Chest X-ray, PA view. Patient: 57 years old, sex M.
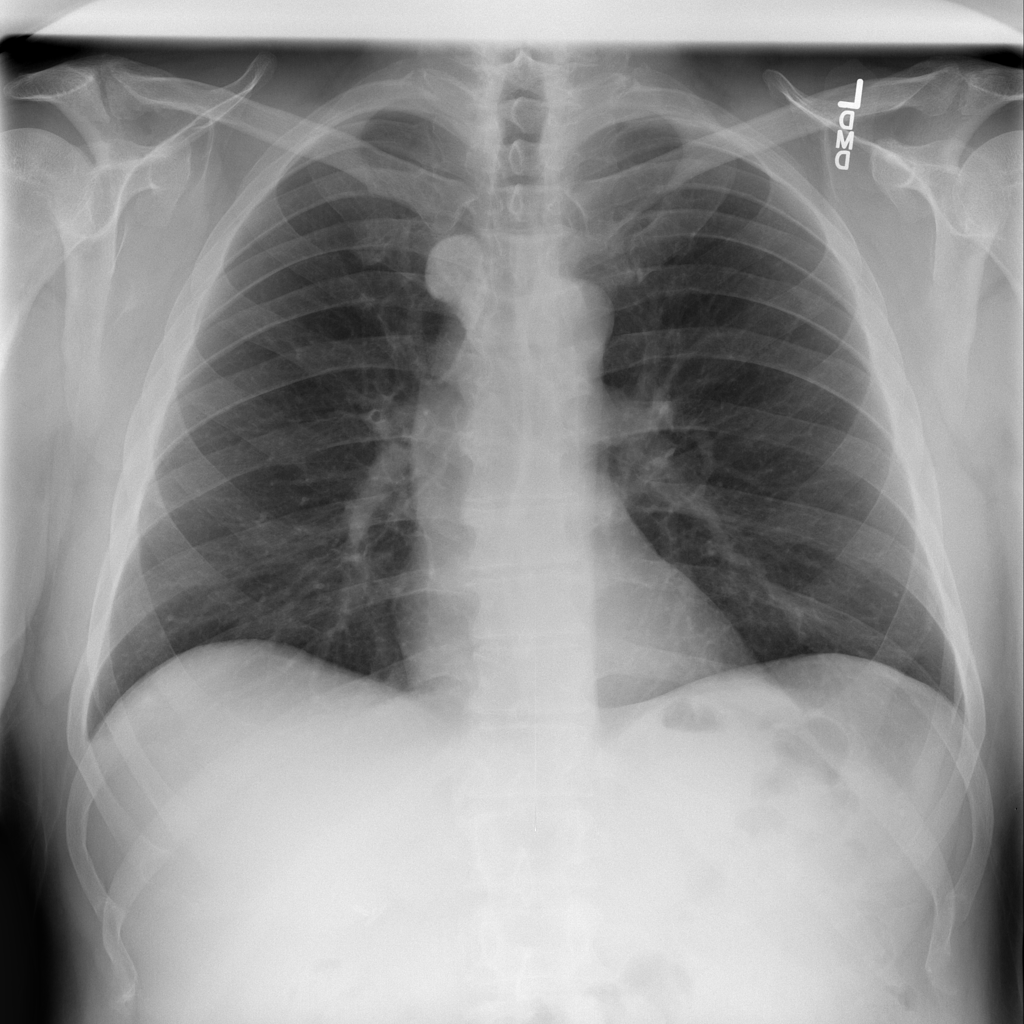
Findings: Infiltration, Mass